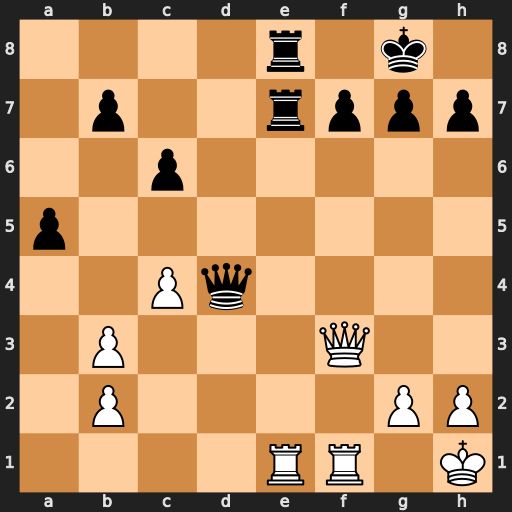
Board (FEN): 4r1k1/1p2rppp/2p5/p7/2Pq4/1P3Q2/1P4PP/4RR1K
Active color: w
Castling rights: -
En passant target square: -
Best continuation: Qxf7+ Rxf7 Rxe8+ Rf8 Rfxf8#